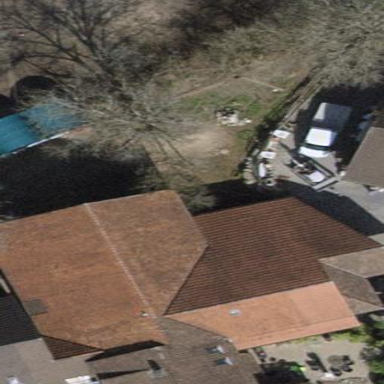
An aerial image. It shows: Residential building.